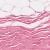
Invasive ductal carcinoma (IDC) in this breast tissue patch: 0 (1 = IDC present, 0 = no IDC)